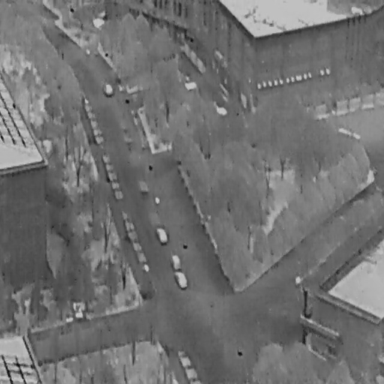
There are four Cars in the infrared image.